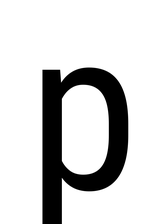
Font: Roboto_Condensed_Regular